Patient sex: M
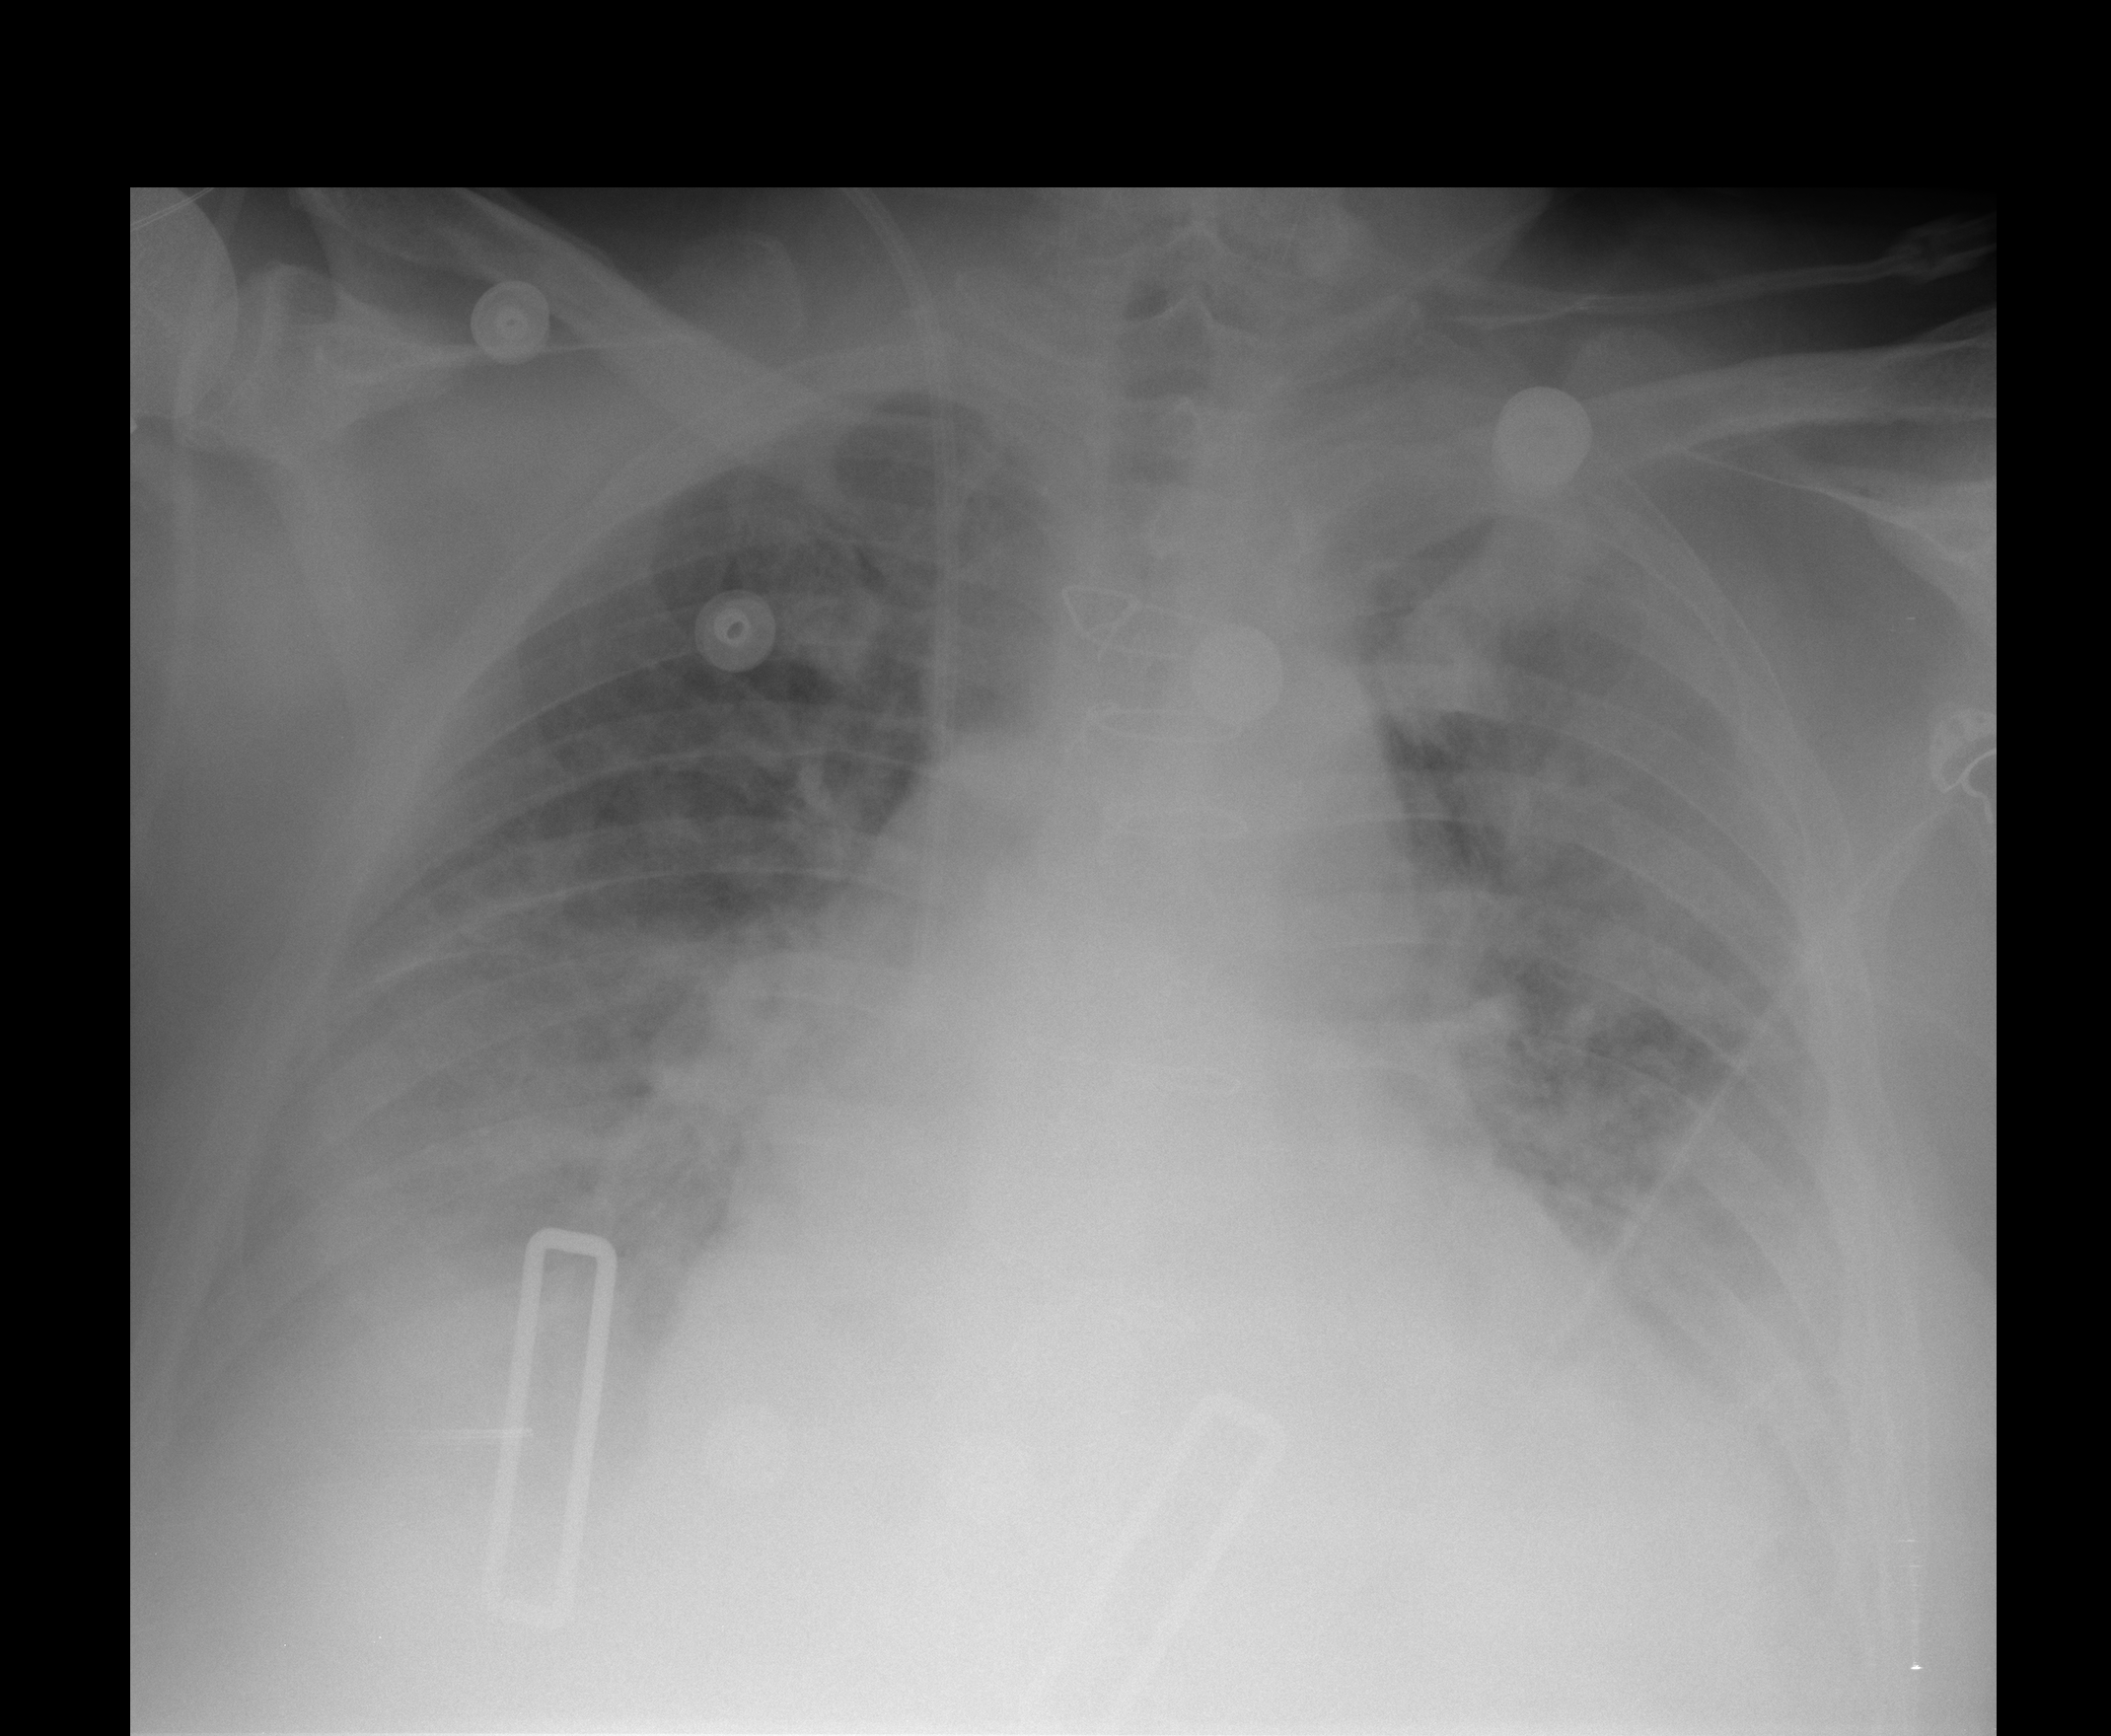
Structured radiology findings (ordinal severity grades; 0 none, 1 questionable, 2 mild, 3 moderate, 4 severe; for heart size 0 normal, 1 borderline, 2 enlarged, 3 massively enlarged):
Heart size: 2
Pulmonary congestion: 3
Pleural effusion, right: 2
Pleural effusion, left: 2
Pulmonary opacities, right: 2
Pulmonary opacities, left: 2
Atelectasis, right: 2
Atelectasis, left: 2